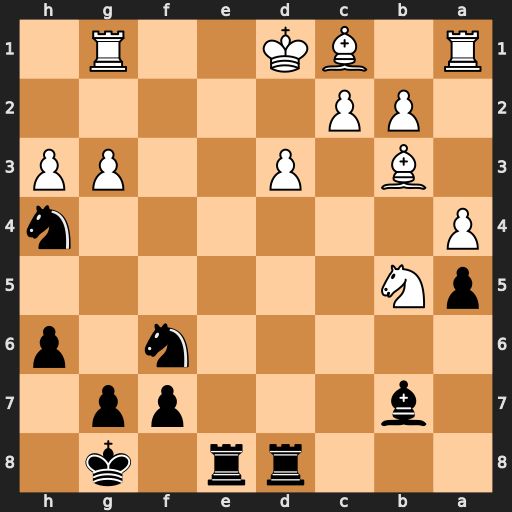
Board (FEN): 3rr1k1/1b3pp1/5n1p/pN6/P6n/1B1P2PP/1PP5/R1BK2R1
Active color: b
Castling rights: -
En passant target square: -
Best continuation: Bf3+ Kd2 Ne4+